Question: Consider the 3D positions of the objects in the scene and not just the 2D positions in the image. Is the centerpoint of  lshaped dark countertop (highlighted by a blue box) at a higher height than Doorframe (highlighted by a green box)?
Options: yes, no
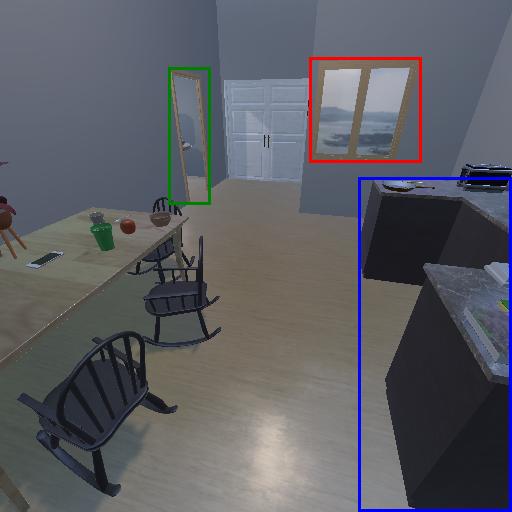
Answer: yes